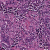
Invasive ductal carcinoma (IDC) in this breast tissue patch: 1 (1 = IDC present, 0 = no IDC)